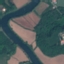
Land use / land cover class: River